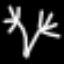
Label: palm tree